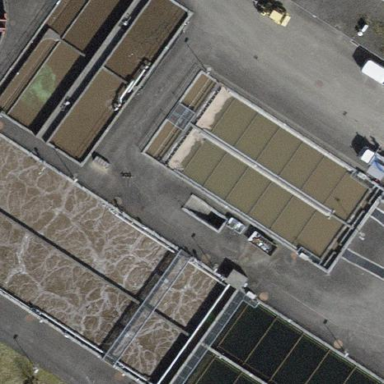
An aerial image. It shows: Image of wastewater.